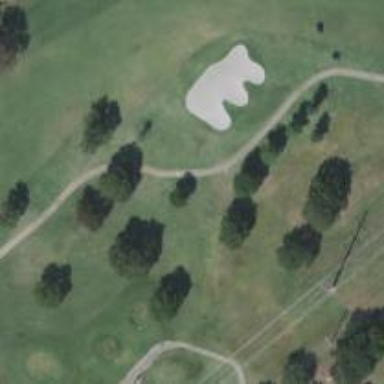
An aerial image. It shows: Path for golf carts.